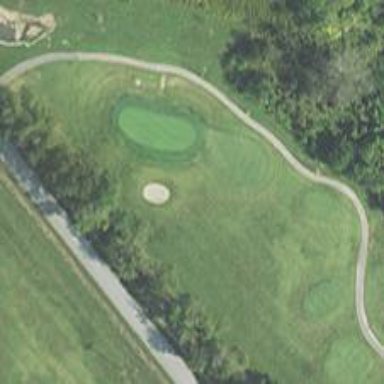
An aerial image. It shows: Golf hole.